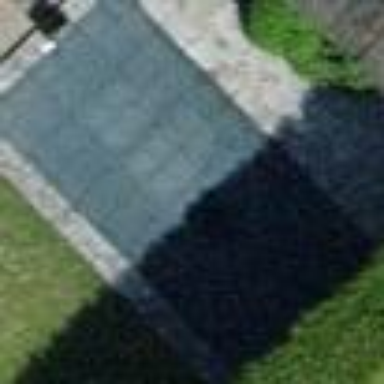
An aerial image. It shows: Swimming pool located in leisure land.